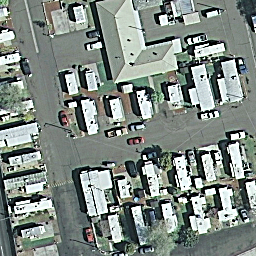
Label: residential